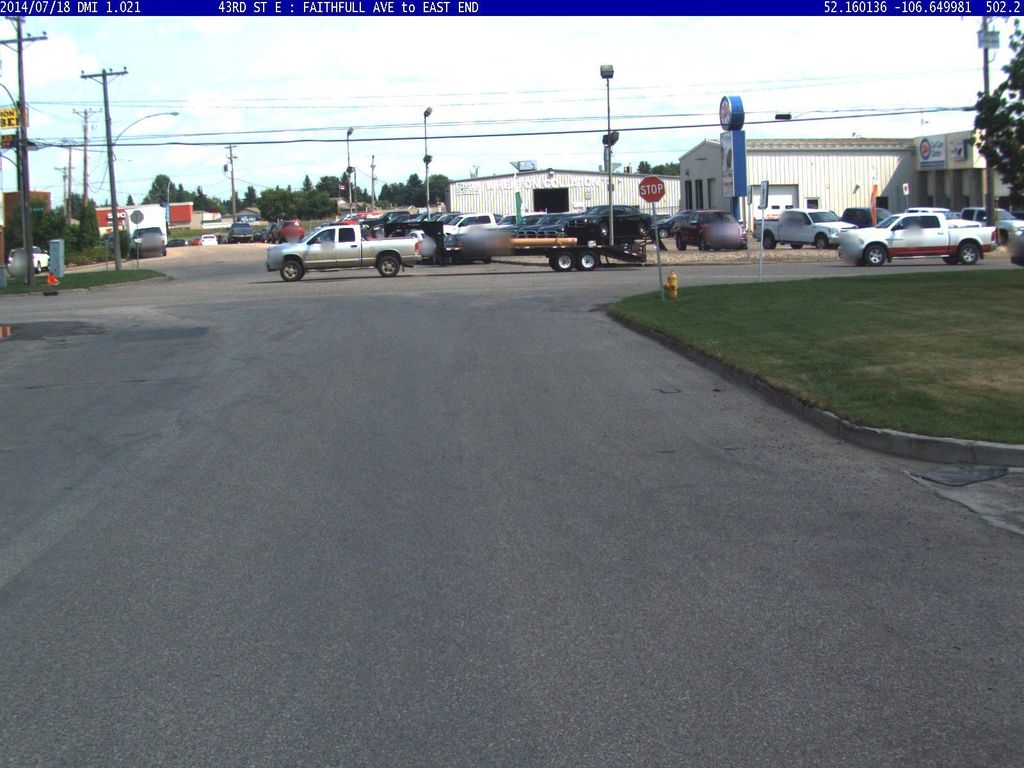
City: saskatoon